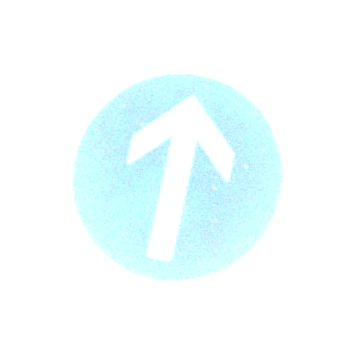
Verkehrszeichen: VorgeschriebeneFahrtrichtungGeradeaus
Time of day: MorningAfternoon
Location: Outdoor (Nature)
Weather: PartlyCloudy
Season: NotSpecified
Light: Natural